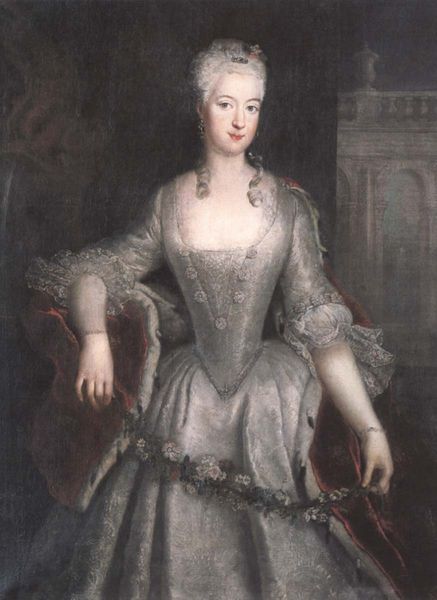
Titel: Porträt der Markgräfin Wilhelmine von Brandenburg-Bayreuth
Künstler: Antoine Pesne
Standort: Bayreuth, Neues Schloß (EU - D - B)
Schlagwörter: gemälde, blumen, frau, grau, kleid, mund, blick, blüten, rot, augen, barock, haarschmuck, hermelin, pelz, samt, silber, spitze, portrait, porträt, stehend, rokkoko, tochter, girlande, dekollte, lippen, locken, perücke, taille, tor, manschetten, königin, blumengirlande, spitzenmanschetten, arc, dress, herrin, woman, pel7